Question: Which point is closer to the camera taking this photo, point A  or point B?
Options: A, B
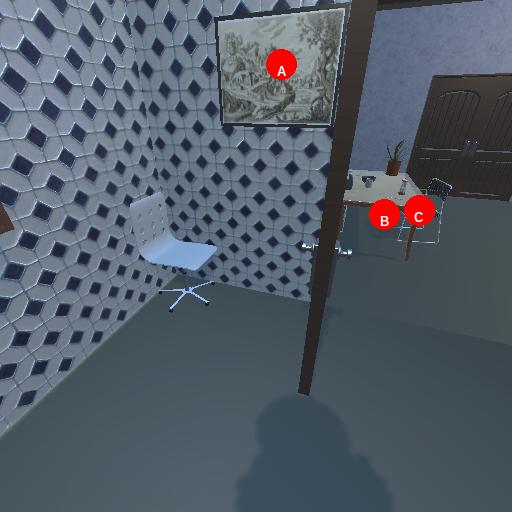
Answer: A